Question: I have a textbox and a button. The functionality is that whenever textbox is empty, button is disabled and if not empty then button is enabled. I am doing this using following jQuery code:
'''
$('#user_field').keyup(function(){
if($(this).val().length !=0){
$('#btn_disabled').removeAttr('disabled');
$('#btn_disabled').attr('class', 'upload_button_active');
}
else{
$('#btn_disabled').attr('disabled',true);
$('#btn_disabled').attr('class','upload_button_inactive');
}
})
'''
However, when I am trying to paste input using mouse, the button is not enabling. I have tried binding other mouse events like mousemove, but for that to work we have to move the mouse after pasting. I want to avoid that. Suggest something else.

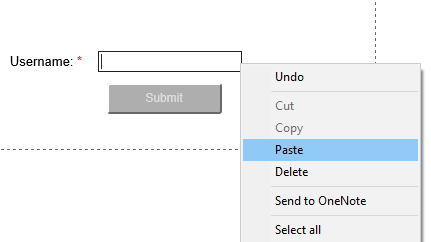
Answer: You should use 'input'
'''
$("#tbx").on('input',function(){
var tbxVal=$(this).val();
if(tbxVal.length===0){
$("#btn").prop("disabled",true);
}else{
$("#btn").prop("disabled",false);
}
});
'''
'''
<script src="https://ajax.googleapis.com/ajax/libs/jquery/2.1.1/jquery.min.js"></script>
<input type="text" id="tbx">
<button id="btn" disabled>Button</button>
'''